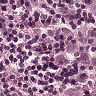
Metastatic tissue present: yes